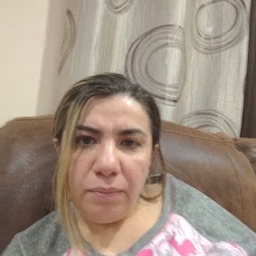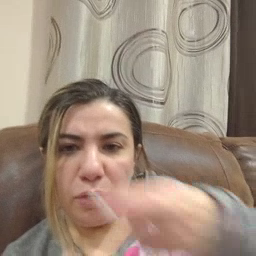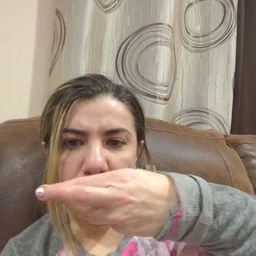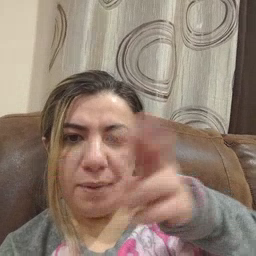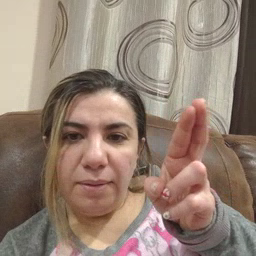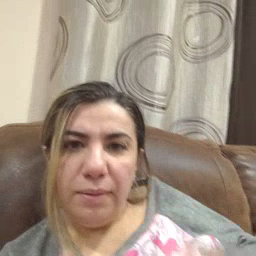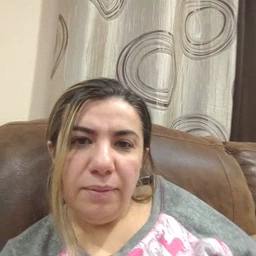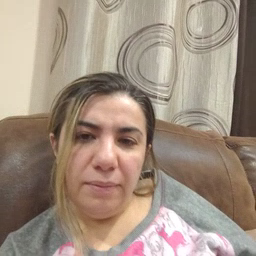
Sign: room